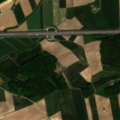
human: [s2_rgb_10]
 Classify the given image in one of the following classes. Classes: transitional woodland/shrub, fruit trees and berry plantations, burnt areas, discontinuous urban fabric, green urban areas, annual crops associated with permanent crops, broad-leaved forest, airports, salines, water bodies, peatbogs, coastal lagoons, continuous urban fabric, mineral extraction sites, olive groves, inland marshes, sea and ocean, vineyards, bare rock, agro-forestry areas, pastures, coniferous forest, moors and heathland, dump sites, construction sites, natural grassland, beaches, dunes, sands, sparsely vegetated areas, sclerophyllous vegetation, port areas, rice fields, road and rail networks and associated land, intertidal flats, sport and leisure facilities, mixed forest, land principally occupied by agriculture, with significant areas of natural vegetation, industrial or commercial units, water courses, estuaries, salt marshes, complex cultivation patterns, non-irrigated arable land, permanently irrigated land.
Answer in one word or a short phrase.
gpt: non-irrigated arable land, complex cultivation patterns, land principally occupied by agriculture, with significant areas of natural vegetation, broad-leaved forest